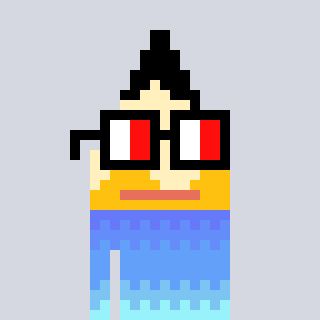
a pixel art character with square glasses with black frames and red eyes, a pencil-shaped head and a purple-colored body on a cool background